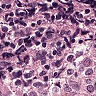
Metastatic tissue present: no